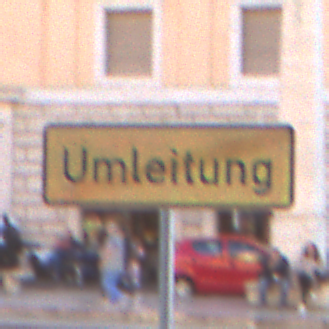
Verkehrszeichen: EndeDerUmleitungsankuendigung
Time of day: SunriseSunset
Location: Outdoor (Urban)
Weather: Clear
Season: NotSpecified
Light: Natural